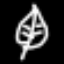
Label: leaf